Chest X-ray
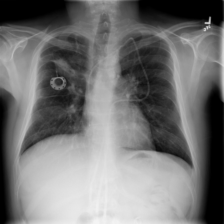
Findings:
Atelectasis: negative
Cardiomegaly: negative
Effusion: negative
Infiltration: negative
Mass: negative
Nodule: negative
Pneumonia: negative
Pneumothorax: negative
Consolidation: negative
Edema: negative
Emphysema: negative
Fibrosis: negative
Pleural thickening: negative
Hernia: negative